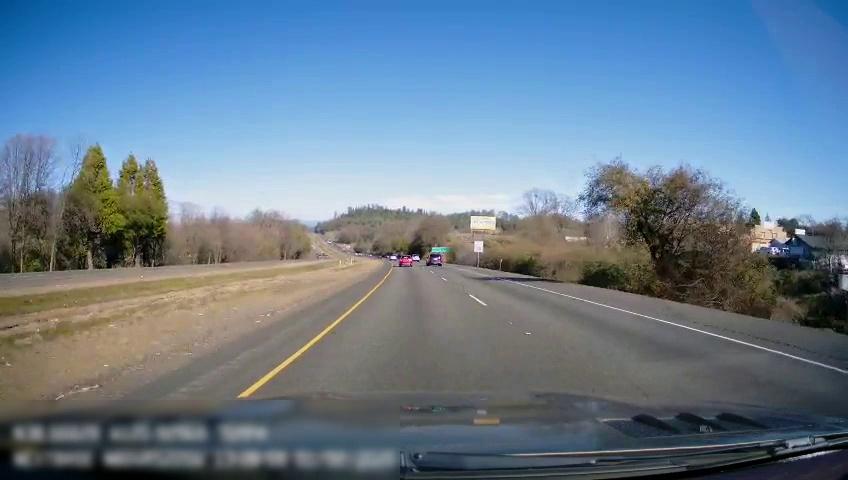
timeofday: Day
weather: Sunny
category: Drivable Space
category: Drivable Space
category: Vehicles | SUV
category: Vehicles | SUV
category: Vehicles | SUV
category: Lanes | Current Lane
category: Lanes | Current Lane
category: Lanes | Alternate Lane
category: Traffic | Signs